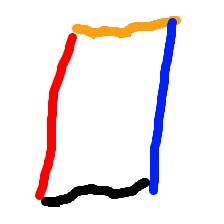
Shape: parallelogram